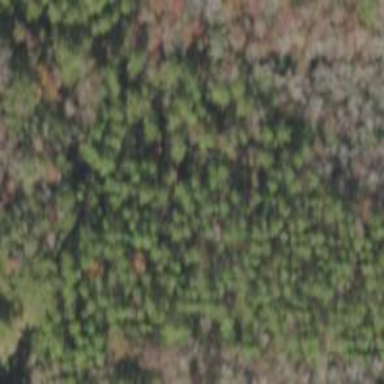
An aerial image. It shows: Forest area predominantly covered with needle-leaved trees.